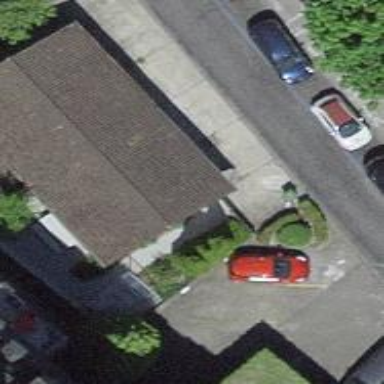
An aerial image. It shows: Group of garages.